Question: I am trying to figure out how to have a UI design on my main window application that looks like this:

The base object is a DockPanel - I know I can set the DockPanel background to set a graphic there, but the Top Dock area always covers the triangle area of the background. I can't figure out how to set the top Dock area that contains the buttons to "hide" behind the triangle graphic. Does anybody know of a good technique to achieve this effect?
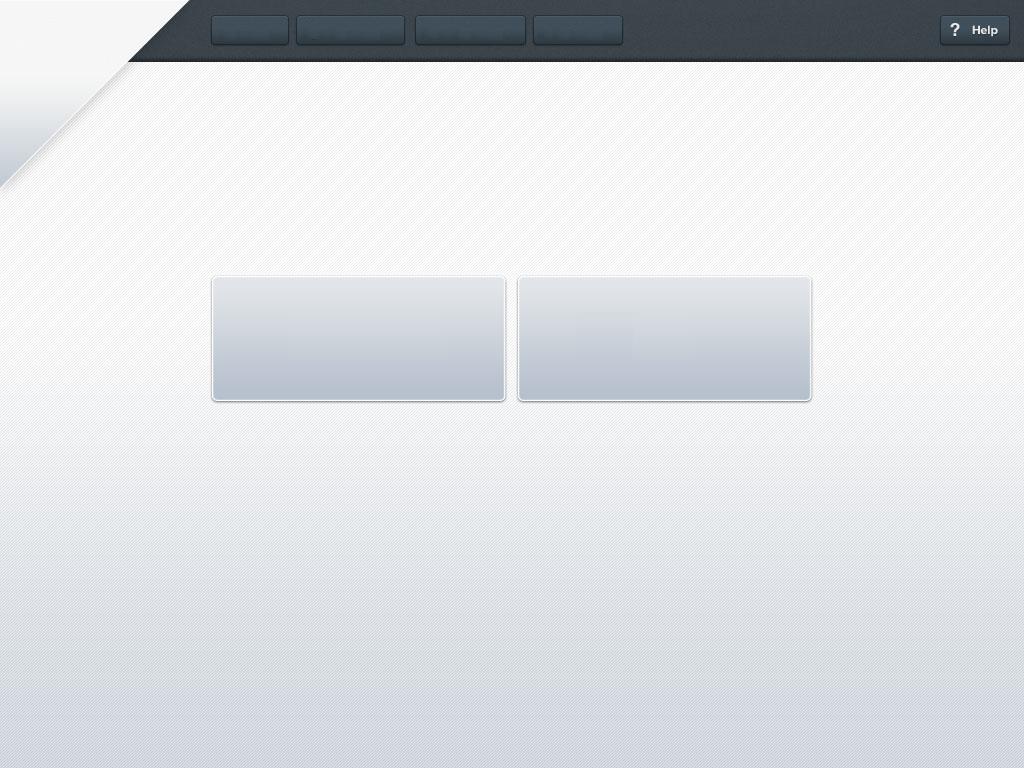
Answer: Extending CodeWarrior answer, put the DockPanel inside a grid, and the triangle as another child of the grid with higher z index, you can use rows and cols or just use vertical and horizontal alignment.